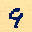
Label: 9